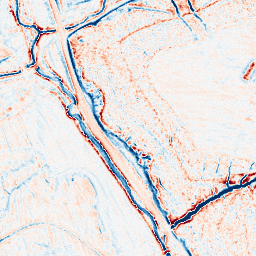
Category: classical
Decomposition family: gaussian_anisotropic
Decomposition parameters: sigma_x: 2
sigma_y: 2
Upsampling method: bicubic
Upsampling parameters: scale: 2
Upsampling scale: 2